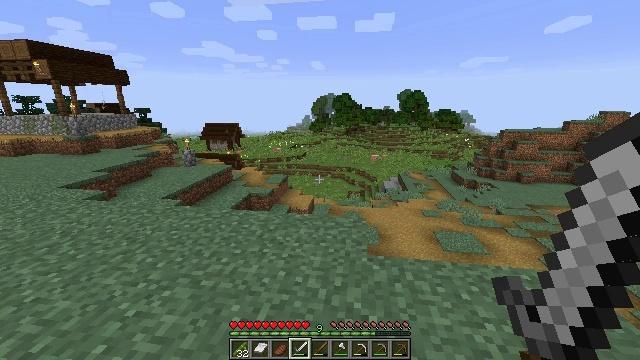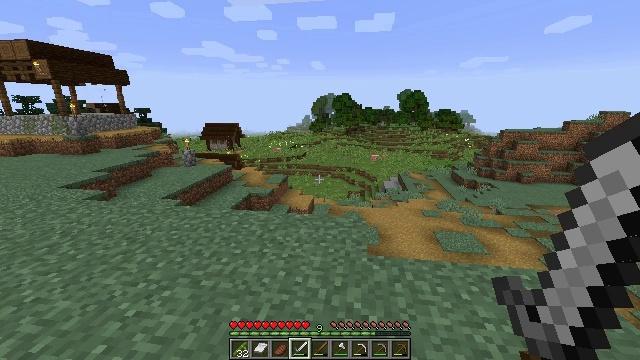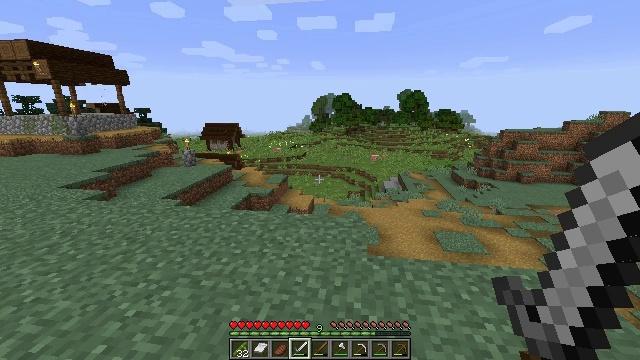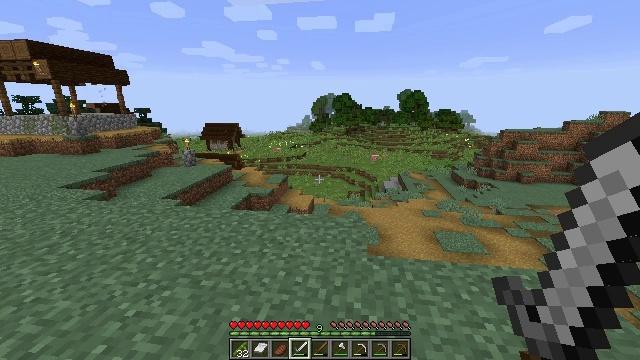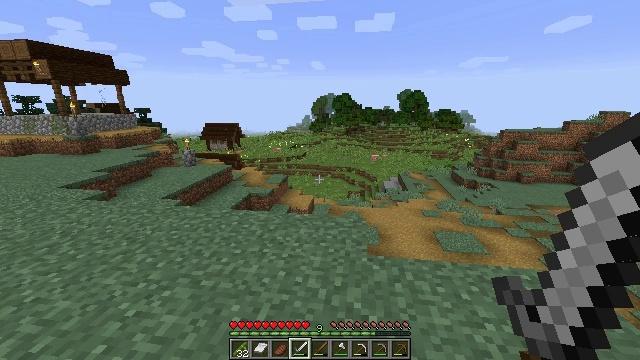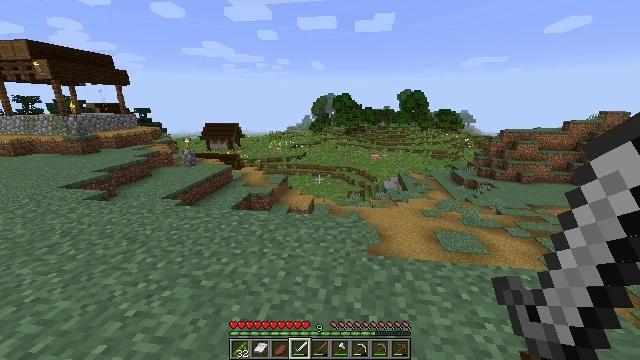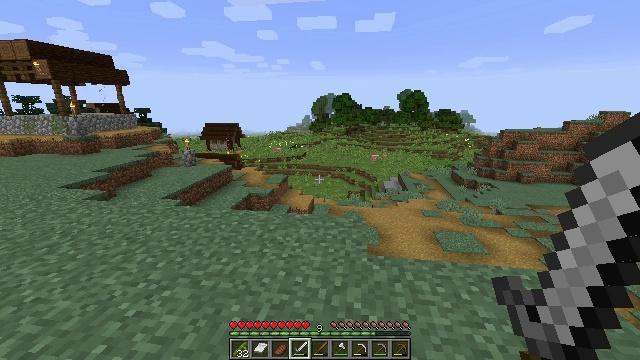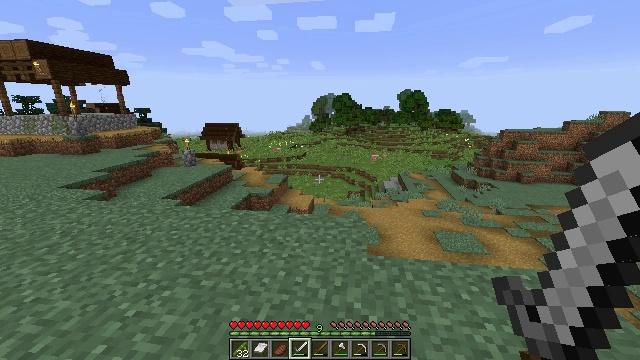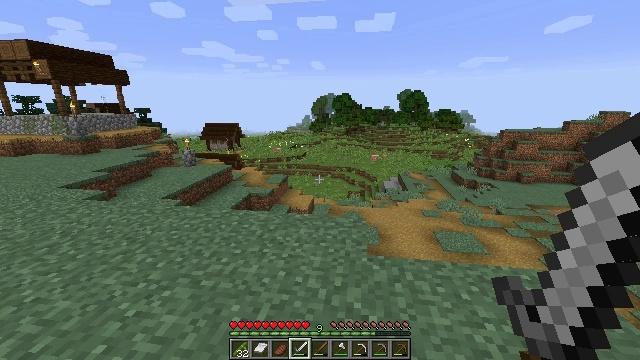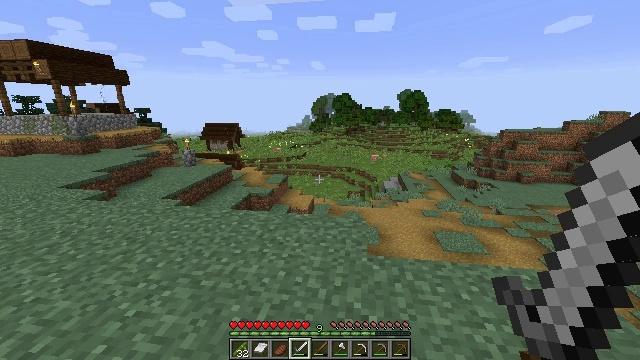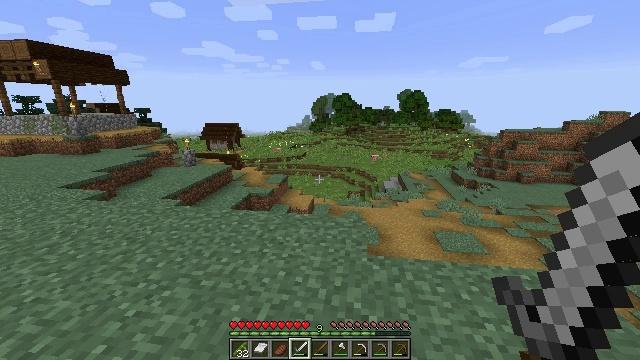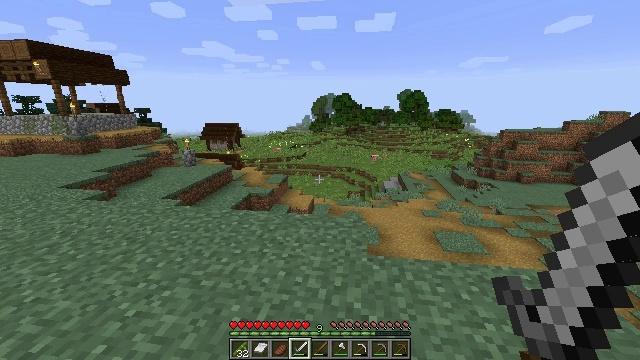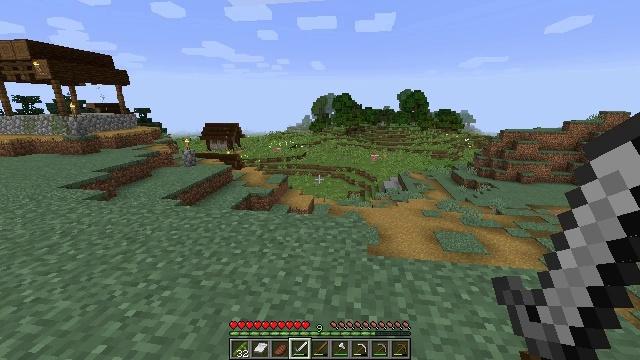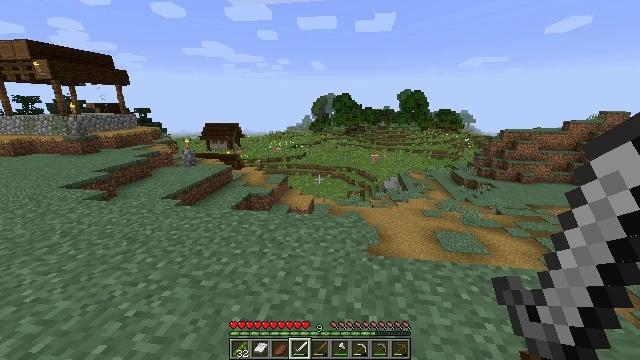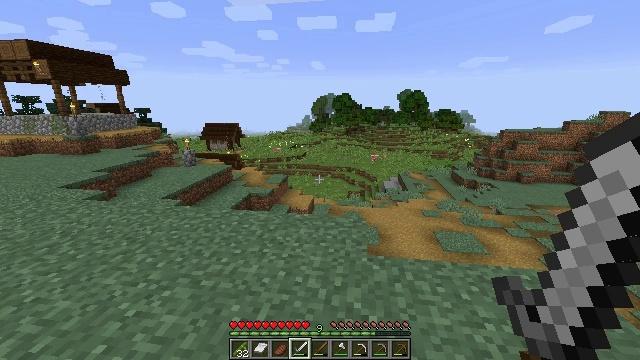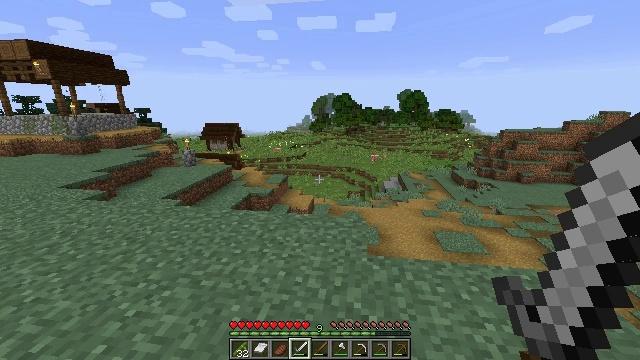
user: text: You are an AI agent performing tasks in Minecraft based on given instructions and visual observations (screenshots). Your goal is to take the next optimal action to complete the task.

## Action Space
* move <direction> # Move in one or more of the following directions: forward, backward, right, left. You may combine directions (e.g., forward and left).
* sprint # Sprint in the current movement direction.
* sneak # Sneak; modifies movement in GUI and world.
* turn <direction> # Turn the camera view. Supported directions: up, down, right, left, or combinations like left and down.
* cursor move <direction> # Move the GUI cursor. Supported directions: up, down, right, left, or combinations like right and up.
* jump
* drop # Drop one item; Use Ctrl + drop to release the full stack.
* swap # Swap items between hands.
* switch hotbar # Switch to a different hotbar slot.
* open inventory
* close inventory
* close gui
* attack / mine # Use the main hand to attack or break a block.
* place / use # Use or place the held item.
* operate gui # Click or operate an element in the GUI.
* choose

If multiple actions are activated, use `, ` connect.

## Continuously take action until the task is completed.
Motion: motion action
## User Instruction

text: Mine the sweet berry bush.
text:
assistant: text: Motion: no_op
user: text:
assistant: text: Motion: no_op
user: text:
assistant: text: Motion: no_op
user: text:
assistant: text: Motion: no_op
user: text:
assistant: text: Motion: no_op
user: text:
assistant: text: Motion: no_op
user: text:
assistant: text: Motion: no_op
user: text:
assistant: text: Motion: no_op
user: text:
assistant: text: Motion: no_op
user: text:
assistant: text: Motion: no_op
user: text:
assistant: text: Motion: no_op
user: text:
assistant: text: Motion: no_op
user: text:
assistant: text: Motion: no_op
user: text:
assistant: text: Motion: no_op
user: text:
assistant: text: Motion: no_op
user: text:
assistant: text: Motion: no_op
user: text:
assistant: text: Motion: no_op
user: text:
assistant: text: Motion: no_op
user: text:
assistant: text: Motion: no_op
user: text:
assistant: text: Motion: no_op
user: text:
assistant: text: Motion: no_op
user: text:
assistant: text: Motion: no_op
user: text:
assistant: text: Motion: no_op
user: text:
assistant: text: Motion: no_op
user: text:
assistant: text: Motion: no_op
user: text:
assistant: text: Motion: no_op
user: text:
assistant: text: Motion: no_op
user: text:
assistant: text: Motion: no_op
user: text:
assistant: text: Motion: no_op
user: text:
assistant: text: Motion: no_op